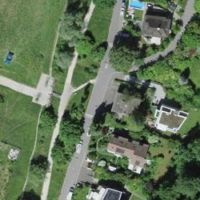
EUNIS habitat code: 55
Species observed at this site:
Vicia sepium
Echium vulgare
Veronica filiformis
Anthyllis vulneraria
Galeopsis tetrahit
Cornus sanguinea
Dactylis glomerata